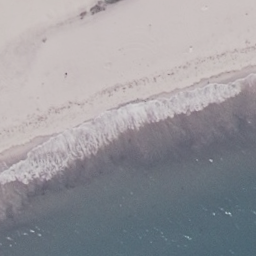
Label: beach